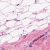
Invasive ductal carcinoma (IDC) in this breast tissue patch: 0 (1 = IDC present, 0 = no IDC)